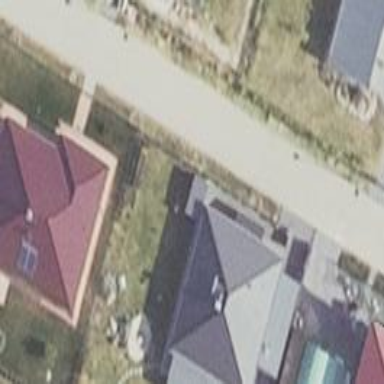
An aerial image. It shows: House with hipped roof.